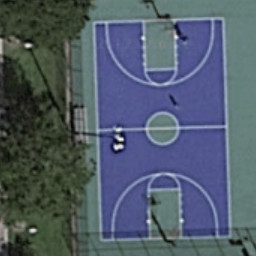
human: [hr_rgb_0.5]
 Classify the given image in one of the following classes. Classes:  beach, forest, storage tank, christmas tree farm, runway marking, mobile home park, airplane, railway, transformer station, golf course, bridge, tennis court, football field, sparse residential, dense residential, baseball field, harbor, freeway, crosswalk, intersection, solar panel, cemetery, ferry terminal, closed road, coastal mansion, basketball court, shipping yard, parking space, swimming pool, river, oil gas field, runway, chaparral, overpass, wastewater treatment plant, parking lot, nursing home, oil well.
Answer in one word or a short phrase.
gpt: basketball court